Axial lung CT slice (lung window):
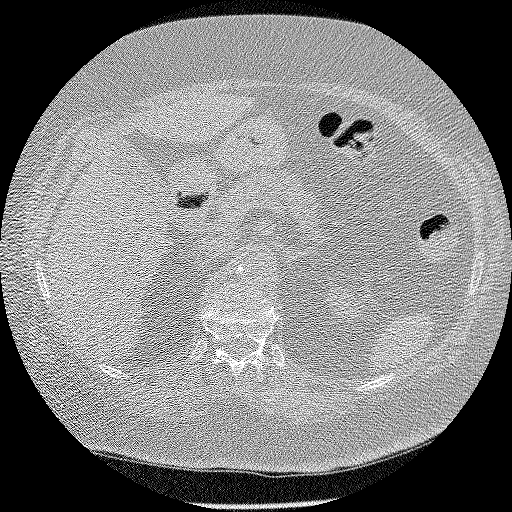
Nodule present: no